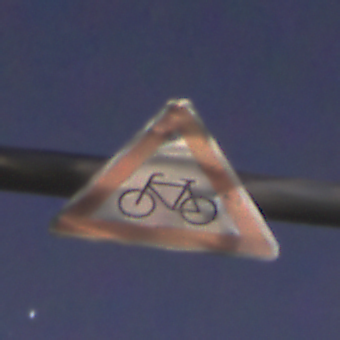
Verkehrszeichen: RadverkehrRechts
Umgebung: Outdoor, Suburban
Tageszeit: Night
Wetter: PartlyCloudy
Licht: Artificial
Jahreszeit: NotSpecified
Kontrast: HighContrast